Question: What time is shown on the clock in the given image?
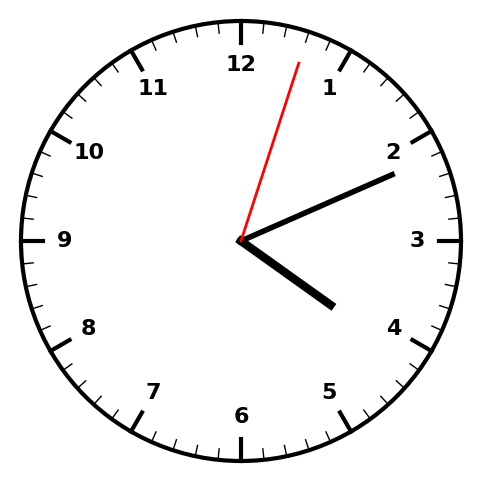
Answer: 04:11:03